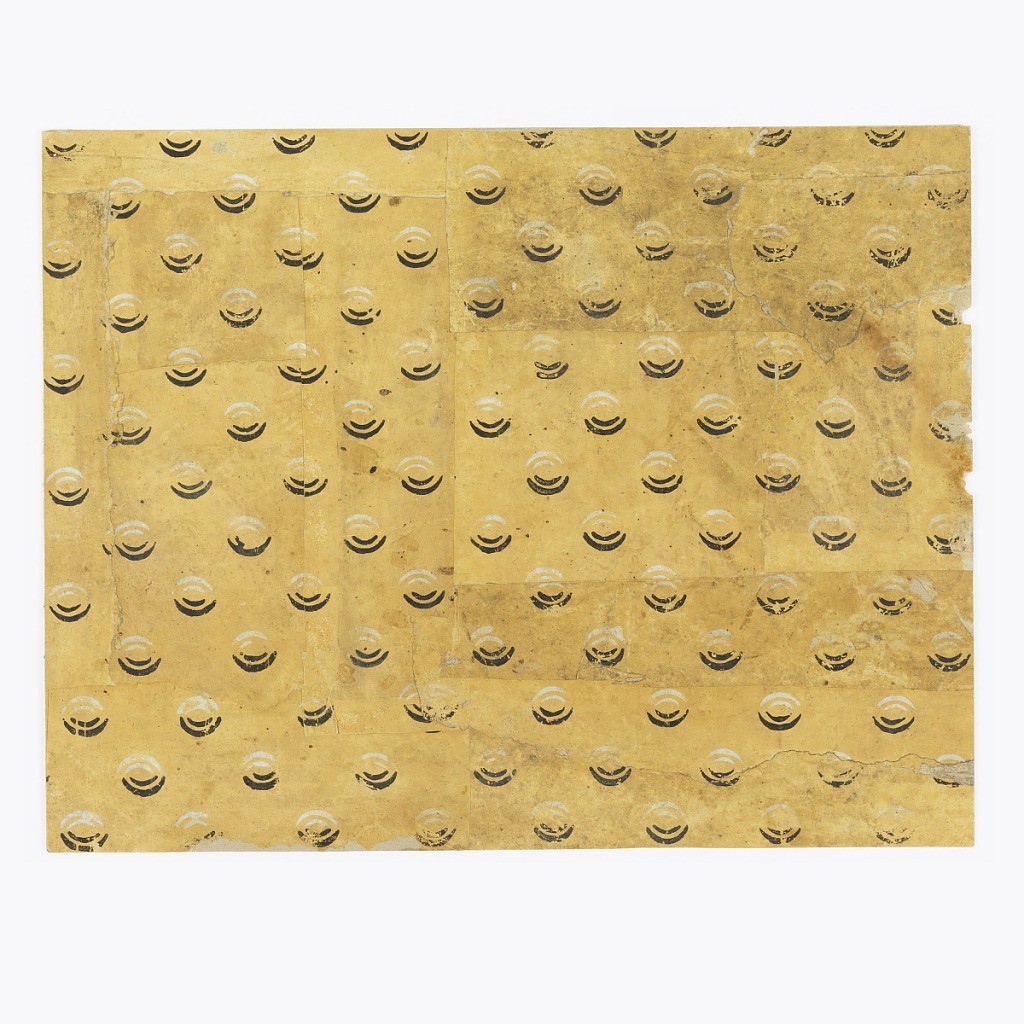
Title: Sidewall
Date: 1795–1800
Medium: Block-printed on handmade paper
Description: Vertical rectangle of pieced fragments. Diagonally placed rows of elliptical bosses in simulated relief, with white outlines on one side and black on the other.